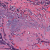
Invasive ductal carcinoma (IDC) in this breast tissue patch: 0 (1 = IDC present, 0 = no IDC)